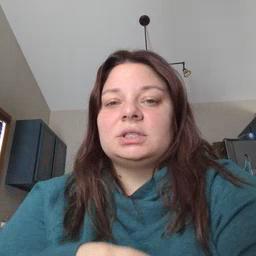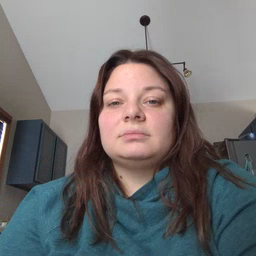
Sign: scissors